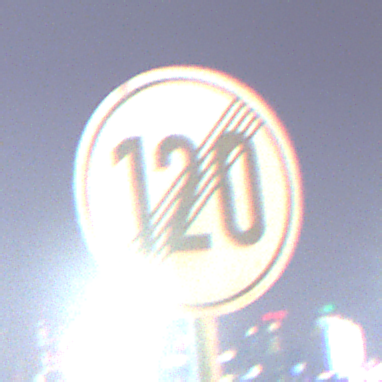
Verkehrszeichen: EndeGeschwindigkeit120
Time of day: Night
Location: Outdoor (Urban)
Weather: PartlyCloudy
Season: NotSpecified
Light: Natural